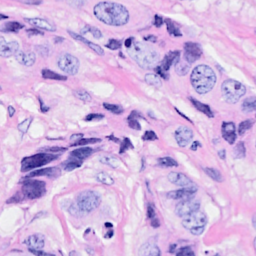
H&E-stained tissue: Breast